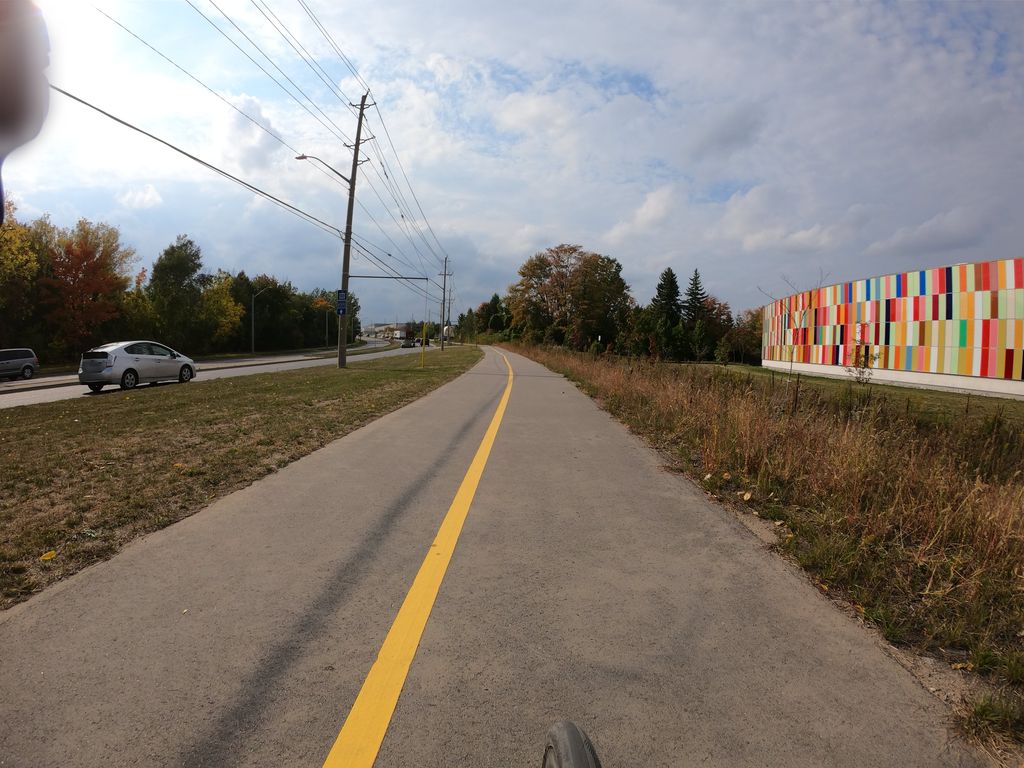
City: kitchener-waterloo